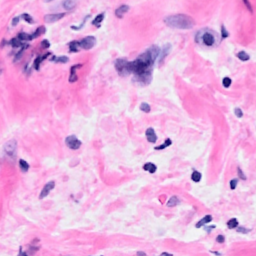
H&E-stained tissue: Breast